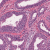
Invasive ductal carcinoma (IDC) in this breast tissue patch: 0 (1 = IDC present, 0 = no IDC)